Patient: sex M, age 76
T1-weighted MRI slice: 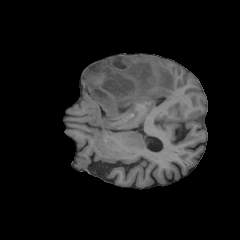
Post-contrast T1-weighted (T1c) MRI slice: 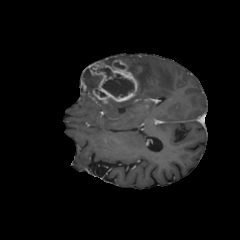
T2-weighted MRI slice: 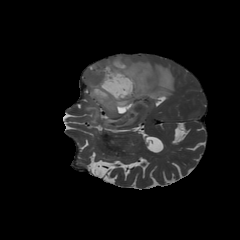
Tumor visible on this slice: yes
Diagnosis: Glioblastoma, IDH-wildtype
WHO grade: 4